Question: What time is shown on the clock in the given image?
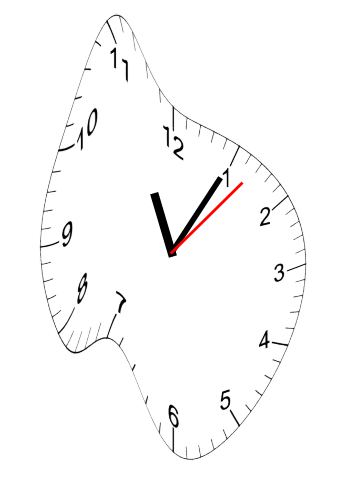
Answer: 11:05:07